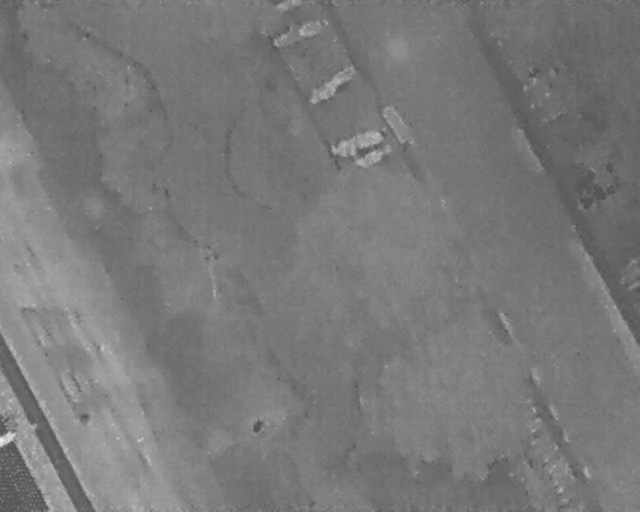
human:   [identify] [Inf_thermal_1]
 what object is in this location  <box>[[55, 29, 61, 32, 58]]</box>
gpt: <ref>1 medium bicycle at the center</ref>